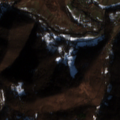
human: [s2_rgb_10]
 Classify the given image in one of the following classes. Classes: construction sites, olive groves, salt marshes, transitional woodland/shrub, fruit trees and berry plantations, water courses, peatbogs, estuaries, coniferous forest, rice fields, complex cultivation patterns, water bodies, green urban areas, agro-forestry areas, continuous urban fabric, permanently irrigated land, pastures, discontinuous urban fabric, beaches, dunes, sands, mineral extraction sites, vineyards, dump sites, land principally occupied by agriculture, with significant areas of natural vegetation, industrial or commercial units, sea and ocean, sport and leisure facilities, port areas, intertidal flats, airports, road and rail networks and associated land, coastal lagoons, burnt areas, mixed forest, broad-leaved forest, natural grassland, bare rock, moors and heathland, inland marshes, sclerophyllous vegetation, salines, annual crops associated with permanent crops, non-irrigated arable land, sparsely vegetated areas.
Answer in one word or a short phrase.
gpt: land principally occupied by agriculture, with significant areas of natural vegetation, broad-leaved forest